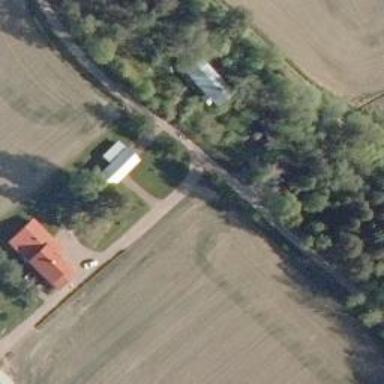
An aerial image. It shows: Farmyard area.